Question: I am designing a 2 WCF services that all my clients will connect to. One of these services will be a notifications service.
I would like each client to connect to the service, subscribe to it and then receive notifications, using a duplex Callback interface (the service will fire the 'Notify' operation in the clients).
This is my Design Idea:

My question is: When each client connects to my service, I will validate it against the 'Users' table in my database (I will be using a UserNamePasswordValidator and implement the 'Validate' function).
Requirement: Each user needs to receive different notifications, based on rules defined in the database, .
For example:
's rules in the DB might be : Notify me on all new products that have a price
of over 100 dollars.
's rules in the DB might be : Notify me on all new products that their names begin with 'JA'.
's rules in the DB might be : Notify me on all new products that are of type 'Food'.
My service will have a worker thread that detects a change in the database (a new product was inserted to the database).
It should then loop over all the clients connected - and for each client send him a notification of the new product, only if it matches the client's notification requests.
Again - all clients receive the same type of update (new products), but each client should receive different products according to the rule in the database.
One approach I thought to implement this would be to use a service, that holds a list of :
- -
This way - each time the worker thread detects a new product, it loops over this list and send notifications to whome ever needs it.
The problem with this approach is that in order to have one global list of clients - I need to have the service as a Singlton, right ?
The second approach would be ... well ... I don't have another idea of how I can access a list of clients connected to the service from a worker thread ...
I guess the main problem I have is that each client might want different kinds of product notified to him. Meaning - the pub\sub method is not so good here, because my scenario requires the service to know about the clients.
Any suggestions on how I can solve this headaches ?
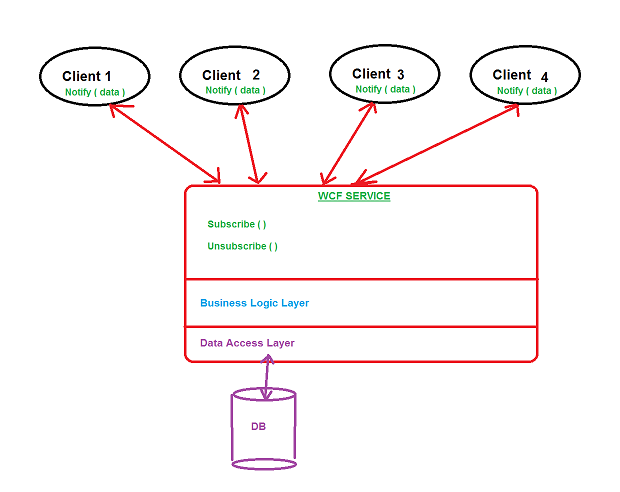
Answer: In any way with duplex communication, you need to maintain TCP channel opened from server to client to be able to send notification.
Client is the one who initiate connection to server, and you need to keep this connection open, if this connection is lost you can't (shouldn't) initiate connection from server to client, because client can be behind NAT, have firewall, etc.
So in any way there must be some static (singleton) object on server side that keeps clients connections list, thought this is not necessarily WCF service. You can dependency inject this object into service constructor.
'''
public class ProductRepository
{
private EventAggregator eventAggregator;
public void Add(Product product)
{
//...
eventAggregator.Publish(new NewProductEvent(product))
}
}
[ServiceBehavior(InstanceContextMode=InstanceContextMode.PerSession)]
public class EventPublishingService
{
private IClientCallback client;
private EventAggregator eventAggregator;
private Func<Product, bool> predicate;
public EventPublishingService(...)
{
eventAggregator.Subscibe<NewProductEvent>(OnNewProduct);
}
private void OnNewProduct(NewProductEvent e)
{
if (predicate(e.Product)==true) client.Notify(e.Product);
}
public void Subscribe()
{
client = OperationContext.Current.GetCallbackChannel<IClientCallback>()
var user = ServiceSecurityContext.PrimaryIdentity;
predicate = GetFilterForUser(user);
}
}
'''